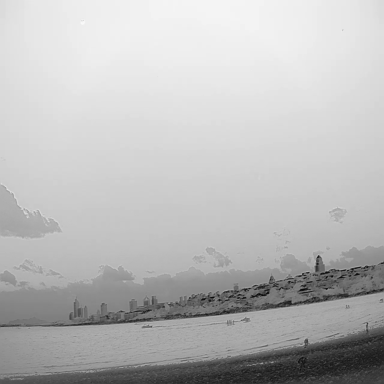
There are four bulk_carriers in the infrared image.